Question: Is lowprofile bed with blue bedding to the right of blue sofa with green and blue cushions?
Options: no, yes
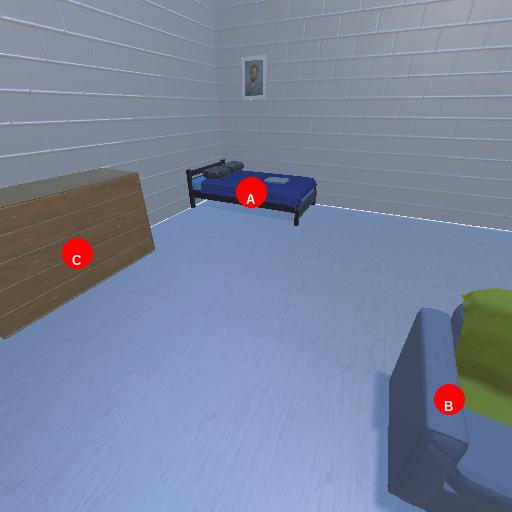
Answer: no